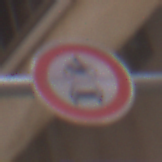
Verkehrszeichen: VerbotKraftfahrzeuge
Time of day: Midday
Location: Outdoor (Urban)
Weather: PartlyCloudy
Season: NotSpecified
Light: Natural